Question: The image below is essentially what I want to achieve, this comes straight out of eclipse as my dialog_layout.xml
I want to inflate a custom dialog and have it on the right of screen to serve as a menu. Everytime, I try to show this 'DialogFragment', the layout below centres itself to the centre of the screen. (The code for the 'onCreateDialog()' of the 'DialogFragment1 is below the image.
Is there any way to achieve this? Do I have to create an Activity using a dialog theme?

'''
@Override
public Dialog onCreateDialog(Bundle savedInstanceState)
{
// Create a new Dialog using the AlertDialog Builder
AlertDialog.Builder builder = new AlertDialog.Builder(getActivity());
View background = getActivity().getLayoutInflater().inflate(R.layout.dialog_layout, null);
builder.setView(background);
return builder.create();
}
'''
Any help would be appreciated!
Cheers
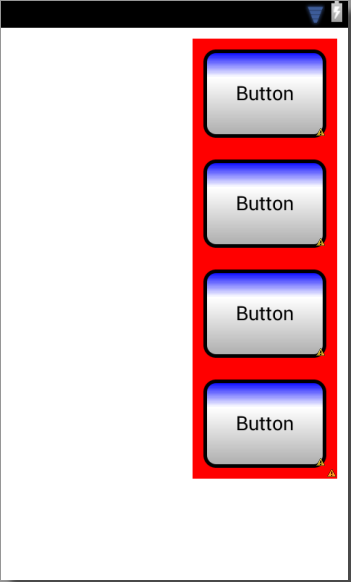
Answer: Success!
I used a DialogFragment to produce a custom menu dialog in the top right of the screen.

Reasoning:
- - -
Problems faced:
- - -
Code:
'''
@Override
public Dialog onCreateDialog(Bundle savedInstanceState)
{
// Create a new Dialog and apply a transparent window background style
AlertDialog.Builder builder = new AlertDialog.Builder(getActivity(), R.style.dialog_theme);
AlertDialog dialog = builder.create();
// Create the custom dialog layout and set view with initial spacing parameters to prevent black background
View dialogLayout = getActivity().getLayoutInflater().inflate(R.layout.dialog_fragment_menu, null);
dialog.setView(dialogLayout, 0, 0, 0, 0);
// Change the standard gravity of the dialog to Top | Right.
WindowManager.LayoutParams wlmp = dialog.getWindow().getAttributes();
wlmp.gravity = Gravity.TOP | Gravity.RIGHT;
return dialog;
}
'''
The code for my style is simply:
'''
<style name="dialog_theme" parent="@android:style/Theme.Dialog">
<item name="android:windowBackground">@android:color/transparent</item>
</style>
'''